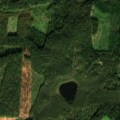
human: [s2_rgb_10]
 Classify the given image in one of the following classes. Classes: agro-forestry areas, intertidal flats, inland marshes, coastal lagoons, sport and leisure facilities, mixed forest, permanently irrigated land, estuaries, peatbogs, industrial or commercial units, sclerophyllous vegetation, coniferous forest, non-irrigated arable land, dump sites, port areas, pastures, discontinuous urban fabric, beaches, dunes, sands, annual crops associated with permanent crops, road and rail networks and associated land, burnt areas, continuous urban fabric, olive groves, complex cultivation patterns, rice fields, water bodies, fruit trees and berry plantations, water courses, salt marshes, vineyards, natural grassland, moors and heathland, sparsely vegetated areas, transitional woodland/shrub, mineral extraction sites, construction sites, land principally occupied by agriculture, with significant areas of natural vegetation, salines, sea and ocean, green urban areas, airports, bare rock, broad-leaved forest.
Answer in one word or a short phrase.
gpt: land principally occupied by agriculture, with significant areas of natural vegetation, broad-leaved forest, coniferous forest, mixed forest